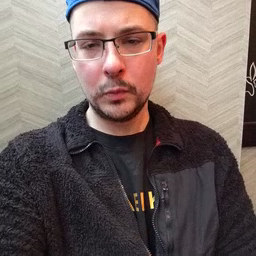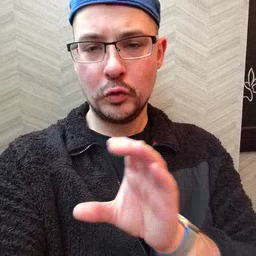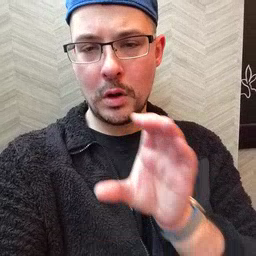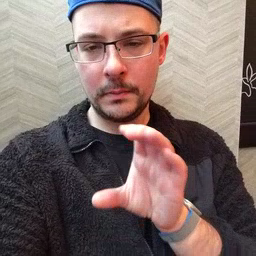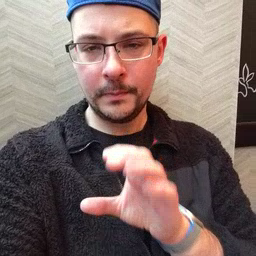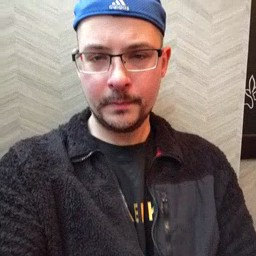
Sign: chocolate